Question: In R I am looking to create a heatmap similar to the one below. Where size represents energy expelled and color represents depth.
My dataset (CSV) looks something like this:
'''
X, Y, Z, E
19305, -11211, -599, 3000
22159, -13553, -600, 300
22155, -13519, -823, 2000
... ... ... ...
'''
Where X, Y & Z are axes and E is energy.
I have spent the past couple hours playing with R but unable to accomplish what I have set out to. Please provide sample code if possible.
<URL>
Thanks!

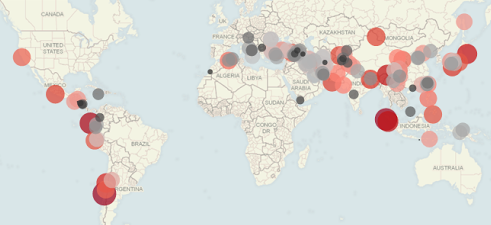
Answer: Updated to use more meaningful data. The original response is at the bottom.
This map...

... can be produced with the following code:
'''
library(ggplot2)
library(maptools)
# grab earthquake data [source: USGS Earthquake Hazards Program]
url <- "http://comcat.cr.usgs.gov/fdsnws/event/1/query"
querystring <- "starttime=2012-01-01T00:00:00Z"
querystring <- paste(querystring,"minmagnitude=6", sep="&") # magnitude >= 6
querystring <- paste(querystring,"mindepth=0", sep="&")
querystring <- paste(querystring,"maxdepth=1000", sep="&") # depth <= 1000 km
querystring <- paste(querystring,"format=csv", sep="&") # return CSV file
uri <- paste(url,querystring,sep="?")
ggQuakes <- read.table(header=T,sep=",", file=uri)
# grab world map [built into maptools package]
ggMap <- fortify(wrld_simpl)
# create map payers
ggp <- ggplot(ggQuakes)
ggp <- ggp + geom_point(aes(x=longitude ,y=latitude ,color=depth ,size=mag), alpha=0.8)
ggp <- ggp + scale_size(range=c(4,8))
ggp <- ggp + scale_color_gradient(low="#aaaaaa", high="#cc0000")
ggp <- ggp + geom_path(data=ggMap, aes(x=long, y=lat, group=group))
ggp <- ggp + coord_equal()
ggp <- ggp + theme(legend.position="bottom")
# render map
print(ggp)
'''
It would be better if you provided more representative sample data, but calling your dataset 'gg',
'''
library(ggplot)
ggplot(gg) +
geom_point(aes(x=X,y=Y,color=Z,size=log(E)), alpha=0.5) +
scale_size(range=c(4,8)) + # sets minimum and maximum size
scale_color_gradient(low="#aaaaaa", high="#cc0000")
'''
I used a log (Energy) scale because the levels are so different.